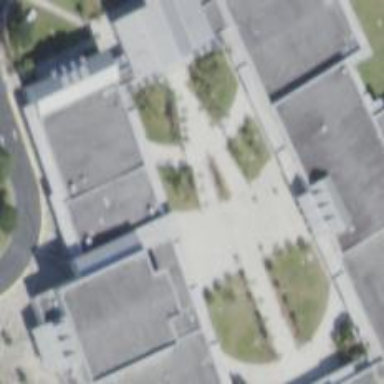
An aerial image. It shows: School.